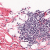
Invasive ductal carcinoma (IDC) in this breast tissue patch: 0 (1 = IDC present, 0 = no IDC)